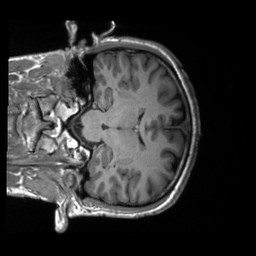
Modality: T1w
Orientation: coronal
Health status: healthy
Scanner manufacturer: siemens
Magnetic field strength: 3 T
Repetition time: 2.3 s
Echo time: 0.00228 s